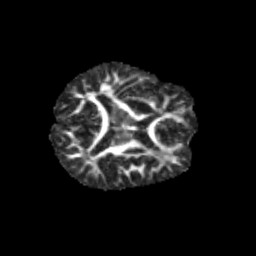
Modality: FA
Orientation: axial
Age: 11
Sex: male
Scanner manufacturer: siemens
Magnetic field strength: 3 T
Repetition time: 3.8 s
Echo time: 0.07 s